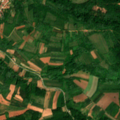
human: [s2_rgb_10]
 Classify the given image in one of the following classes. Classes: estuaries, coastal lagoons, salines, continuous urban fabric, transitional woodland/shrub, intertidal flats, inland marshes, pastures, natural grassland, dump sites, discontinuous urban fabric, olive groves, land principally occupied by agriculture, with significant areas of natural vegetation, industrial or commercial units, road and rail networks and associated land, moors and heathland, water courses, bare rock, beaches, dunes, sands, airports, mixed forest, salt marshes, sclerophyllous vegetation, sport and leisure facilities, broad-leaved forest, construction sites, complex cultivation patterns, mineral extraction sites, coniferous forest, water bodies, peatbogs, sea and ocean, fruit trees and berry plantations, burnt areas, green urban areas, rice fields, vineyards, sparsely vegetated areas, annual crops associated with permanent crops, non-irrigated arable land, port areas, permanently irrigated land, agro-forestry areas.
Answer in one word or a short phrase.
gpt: discontinuous urban fabric, non-irrigated arable land, land principally occupied by agriculture, with significant areas of natural vegetation, broad-leaved forest